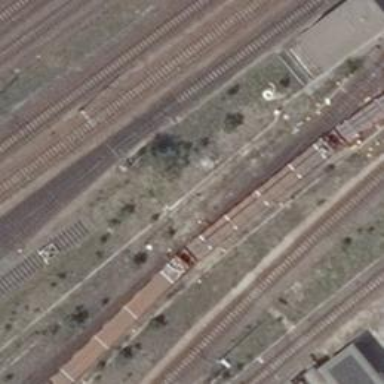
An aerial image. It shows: Hump yard railway.